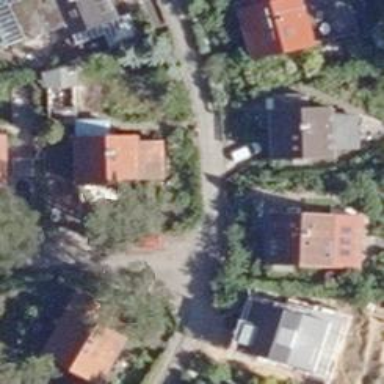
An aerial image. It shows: Residential road with sidewalks on both sides.